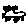
Label: car